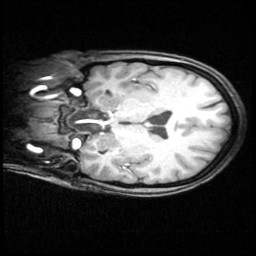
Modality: T1w
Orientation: coronal
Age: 26
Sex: female
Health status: healthy